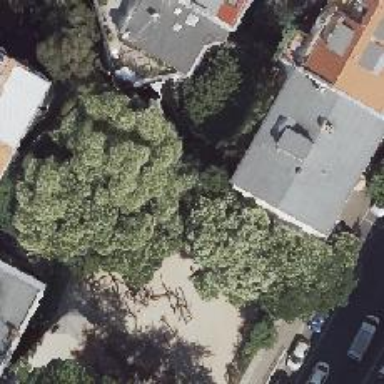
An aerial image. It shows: Playground with swings.